Interaction volume radius: 5 \u00c5
Interaction volume height: 10 \u00c5
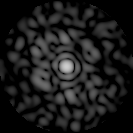
Disorder parameter: 0.8168